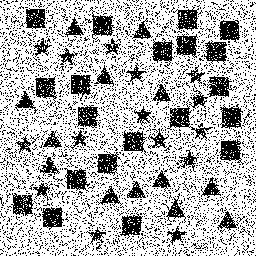
Squares: 20
Triangles: 13
Stars: 15
Total shapes: 48